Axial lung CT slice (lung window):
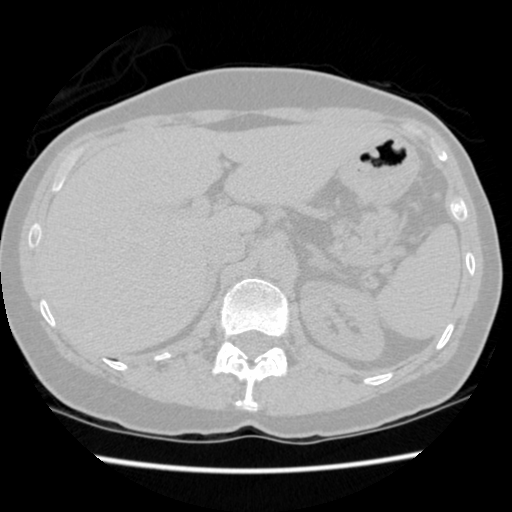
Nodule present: no